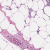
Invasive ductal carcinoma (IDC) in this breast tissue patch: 0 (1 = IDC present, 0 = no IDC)